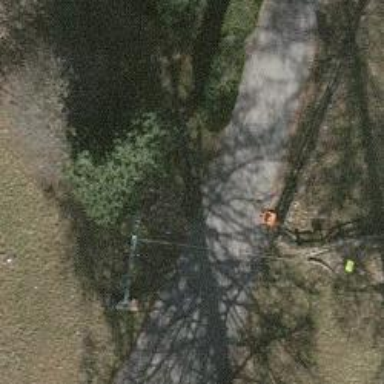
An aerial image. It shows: Pylon used for aerialway.